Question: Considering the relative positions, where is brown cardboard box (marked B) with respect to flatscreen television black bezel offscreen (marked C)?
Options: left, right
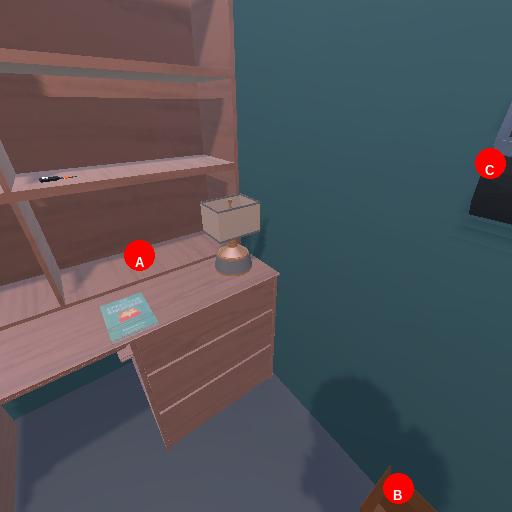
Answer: left